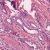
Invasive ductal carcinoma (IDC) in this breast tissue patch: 1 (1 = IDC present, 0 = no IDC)